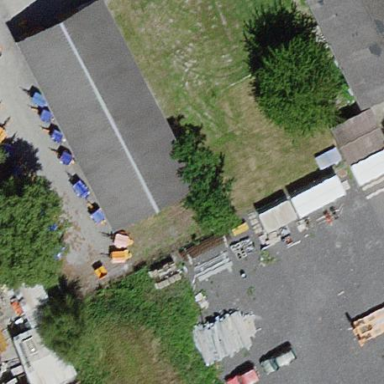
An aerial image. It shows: Industrial building.